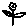
Label: flower